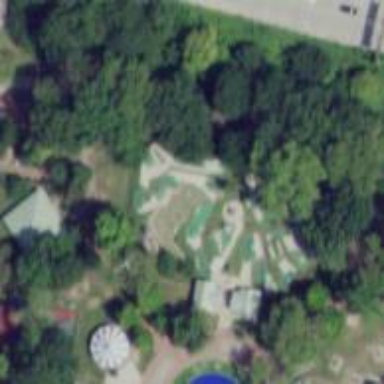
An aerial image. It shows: Miniature golf leisure land.